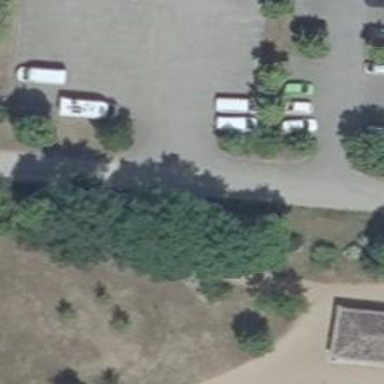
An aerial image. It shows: Evergreen broadleaved tree.